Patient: sex M, age 44
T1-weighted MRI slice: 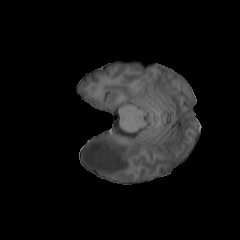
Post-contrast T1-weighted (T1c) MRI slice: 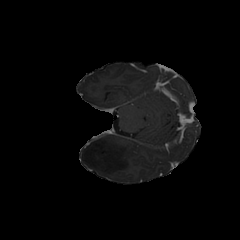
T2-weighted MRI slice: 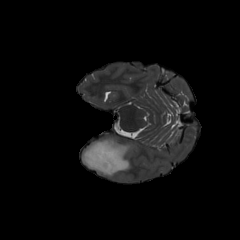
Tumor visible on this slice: yes
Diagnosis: Astrocytoma, IDH-mutant
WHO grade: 3